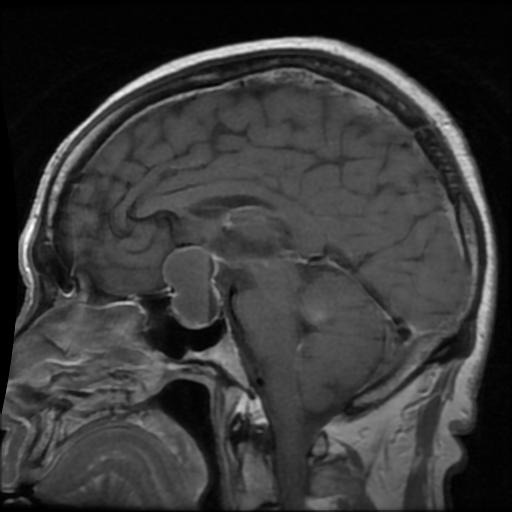
Label: pituitary